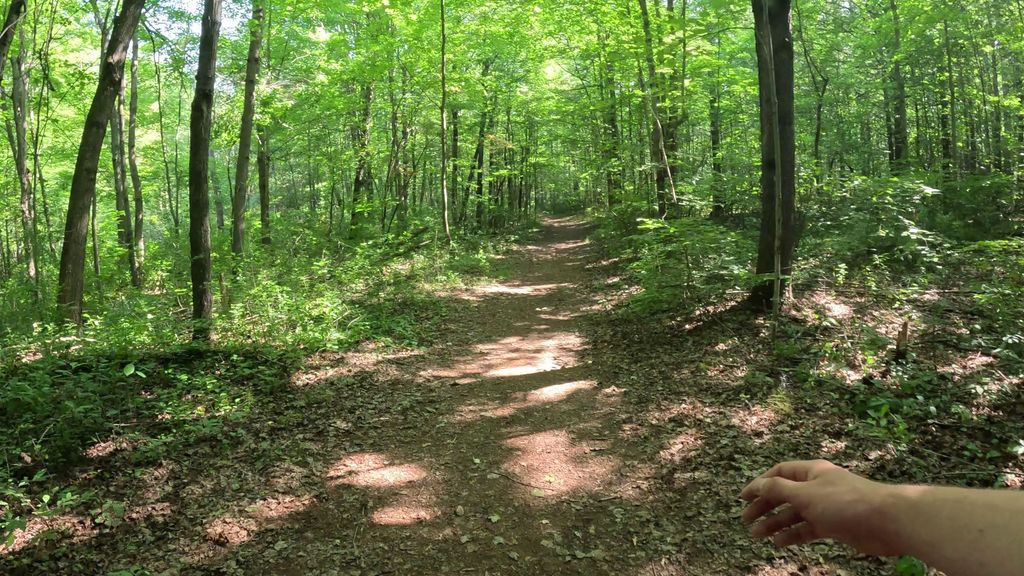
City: ottawa-gatineau